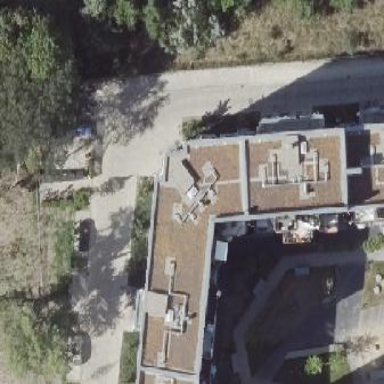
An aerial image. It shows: White apartment building with flat roof.